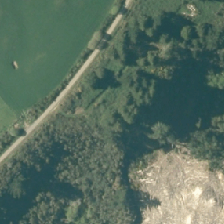
Land cover: grose_broom